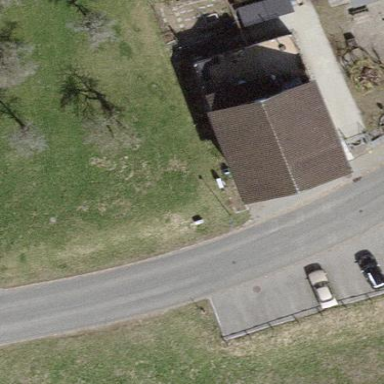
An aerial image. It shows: Kindergarten building.